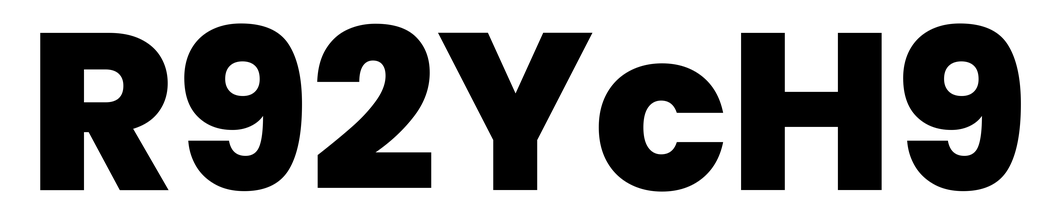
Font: Poppins-ExtraBold